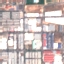
Land use / land cover class: Industrial